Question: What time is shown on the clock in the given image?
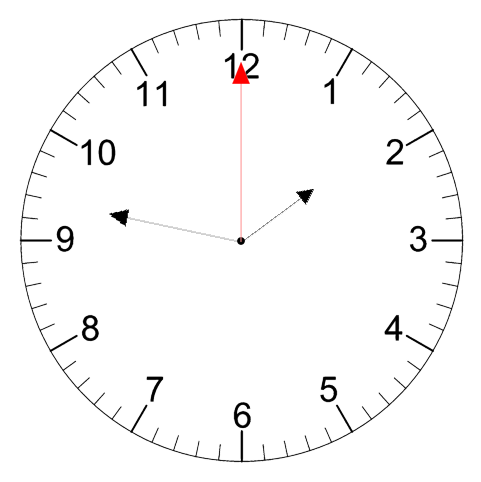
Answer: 01:47:00